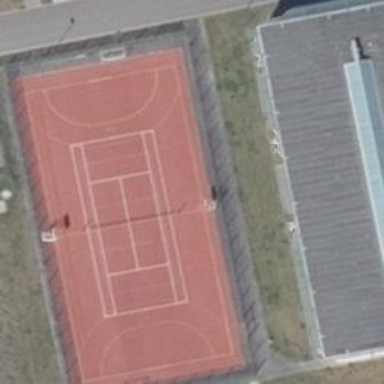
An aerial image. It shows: Tennis court on the leisure land pitch.